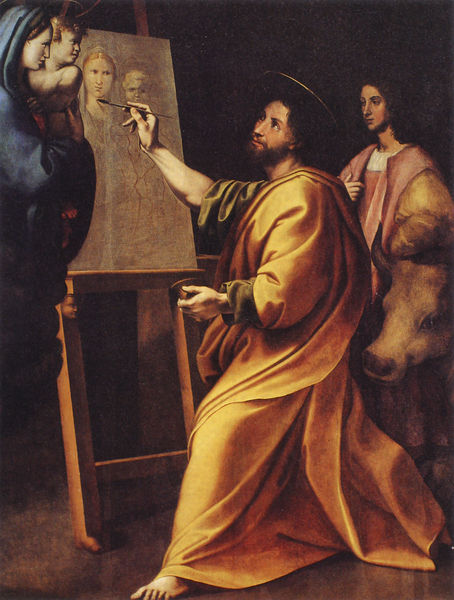
Titel: Hl. Lukas malt die Madonna
Künstler: Federico Zuccari
Institution: Rom, Accademia di San Luca
Schlagwörter: dunkel, fuß, gemälde, gott, hand, mann, umhang, gelb, grün, hut, männer, orange, schwarz, blick, tier, tuch, bart, bild, bildnis, horn, porträt, öl, gewand, gold, mantel, familie, kind, mutter, renaissance, kopfbedeckung, zuschauer, kuh, ölgemälde, maler, staffelei, barfuss, künstler, leinwand, malen, pinsel, heiligenschein, christus, jesus, heiliger, heilige, maria, madonna, ochse, stier, geist, blauer umhang, helfer, evangelist, lukas, frau mit kind, gesit, 1500, maria mit jesus, blöau, ghaare, porträtierung, madonnenmaler